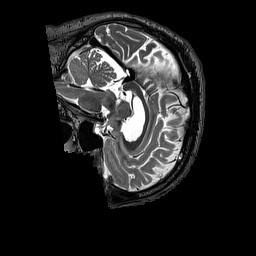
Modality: T2w
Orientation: sagittal
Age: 54
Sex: male
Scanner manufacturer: siemens
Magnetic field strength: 3 T
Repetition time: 3.2 s
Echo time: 0.567 s